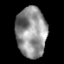
Tissue: lung
Cell type: Epithelial cells
Senescence score: 0.1795
Nuclear area (px): 1493
Mean DAPI intensity: 144.703